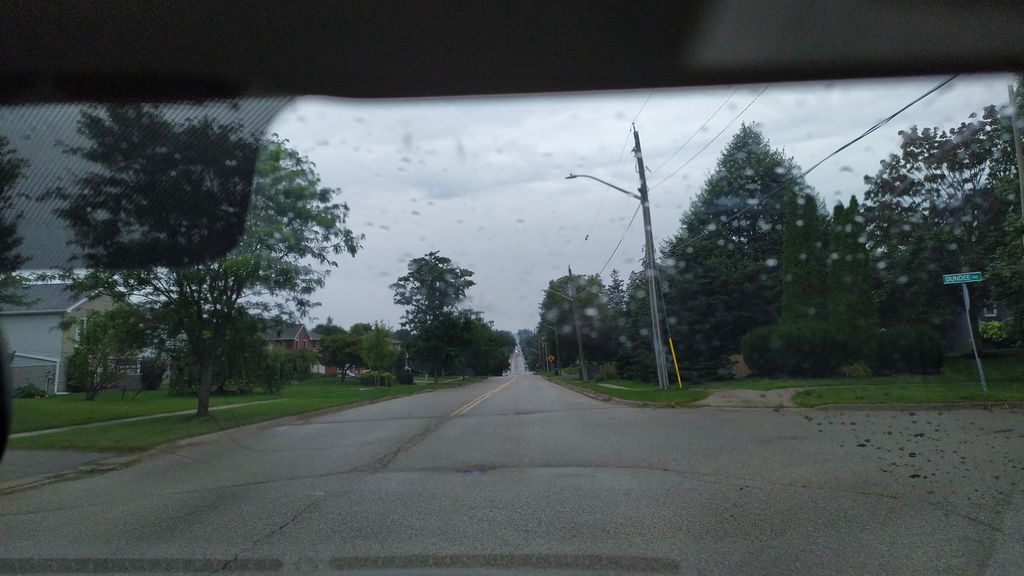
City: kitchener-waterloo